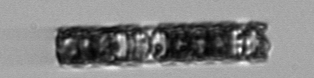
Label: Paralia_sulcata